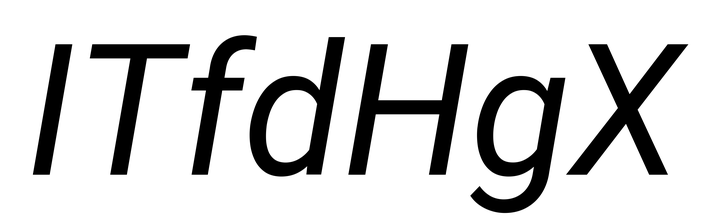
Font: Roboto-Italic_Italic